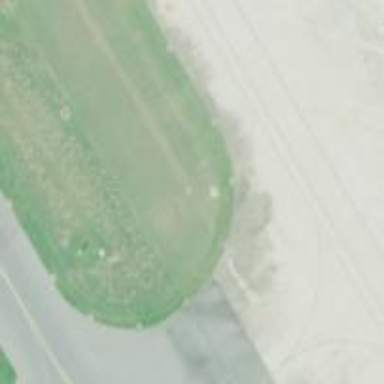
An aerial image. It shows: Area covered with grass.